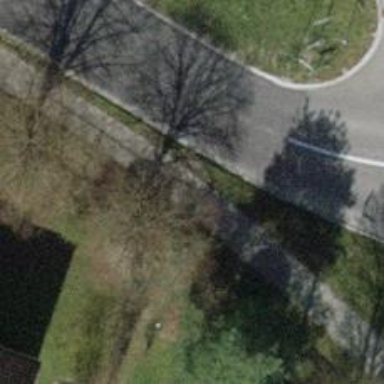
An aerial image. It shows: Asphalt sidewalk along the footway.